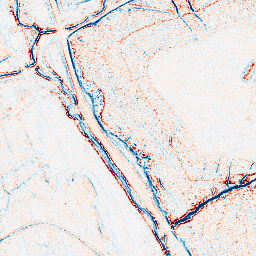
Category: edge_preserving
Decomposition family: anisotropic_diffusion
Decomposition parameters: iterations: 5
kappa: 100
gamma: 0.15
Upsampling method: bicubic
Upsampling parameters: scale: 2
Upsampling scale: 2